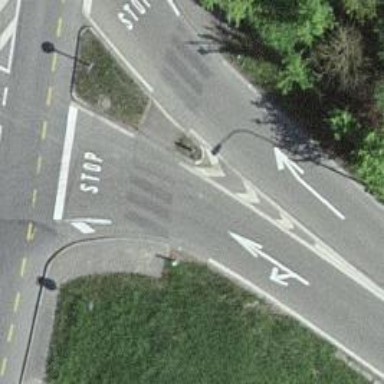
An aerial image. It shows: Unmarked road crossing.